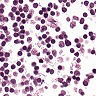
Metastatic tissue present: no